Aerial crown-view tile of a tropical tree (Barro Colorado Island, Panama), acquired 20250217:
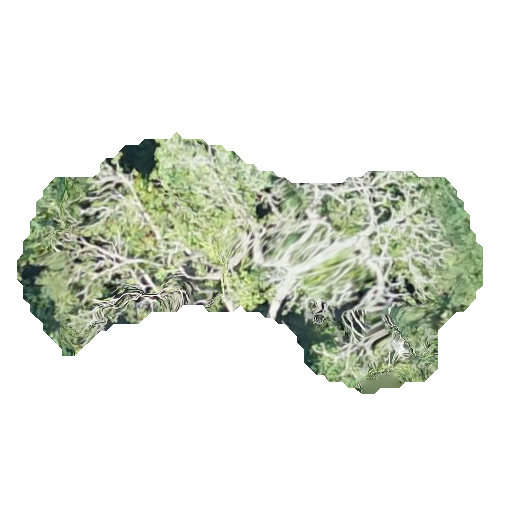
Species: Jacaranda copaia
GBIF accepted scientific name: Jacaranda copaia
Crown area: 111.763 m²